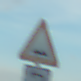
Verkehrszeichen: UnebeneFahrbahn
Zusatzzeichen unten: RichtungsangabeDurchPfeile2
Umgebung: Outdoor, Nature
Tageszeit: SunriseSunset
Wetter: PartlyCloudy
Licht: Natural
Jahreszeit: NotSpecified
Kontrast: MediumContrast